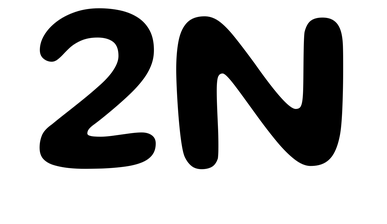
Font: Gluten_Medium